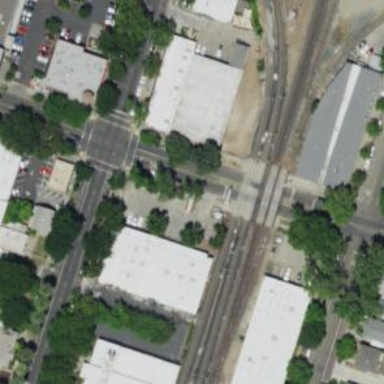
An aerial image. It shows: Railway level crossing.